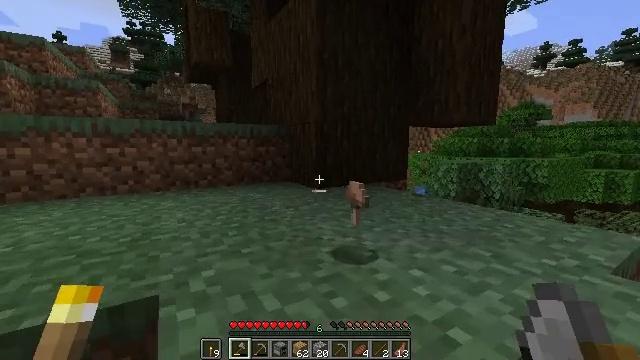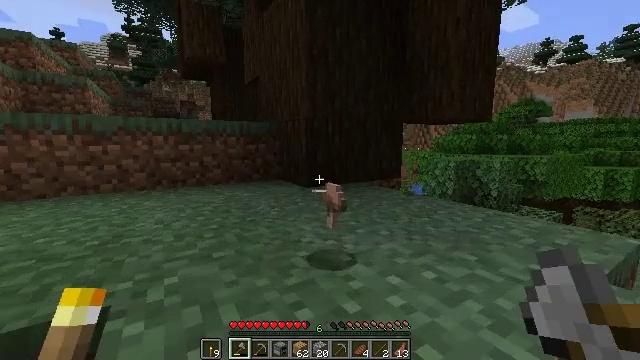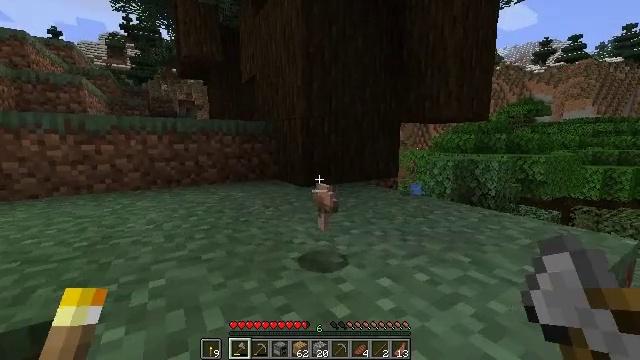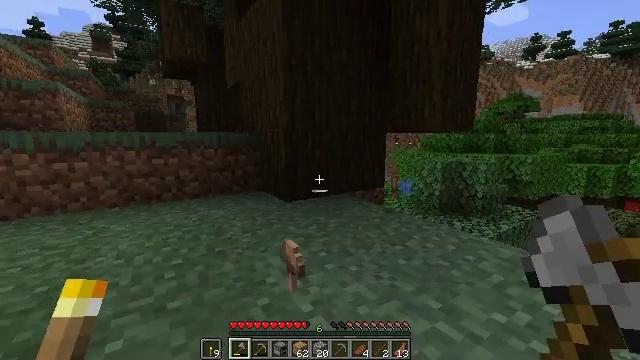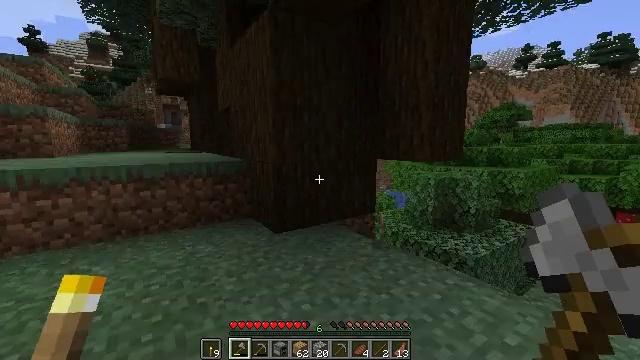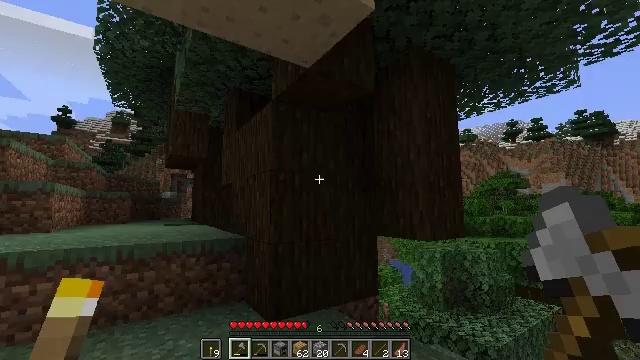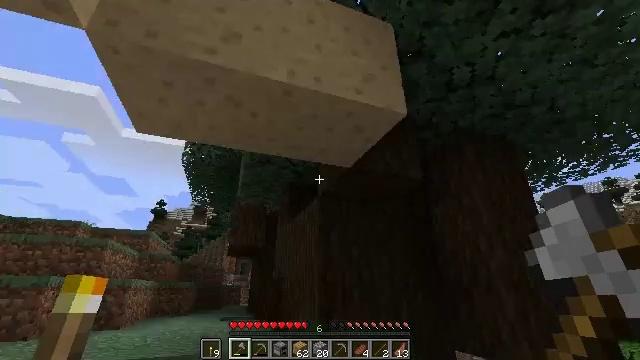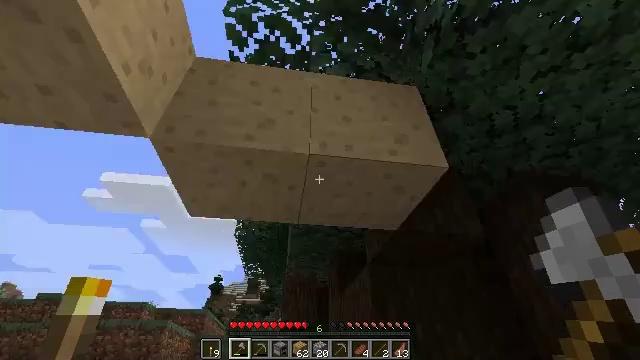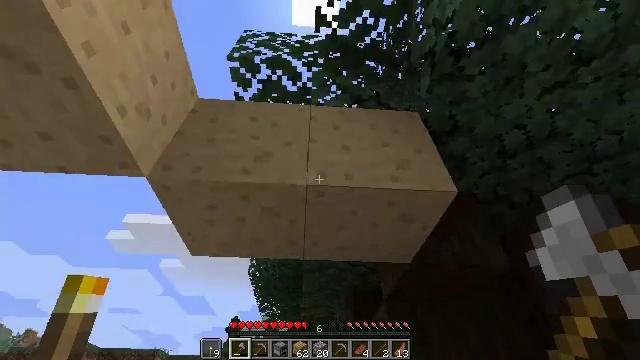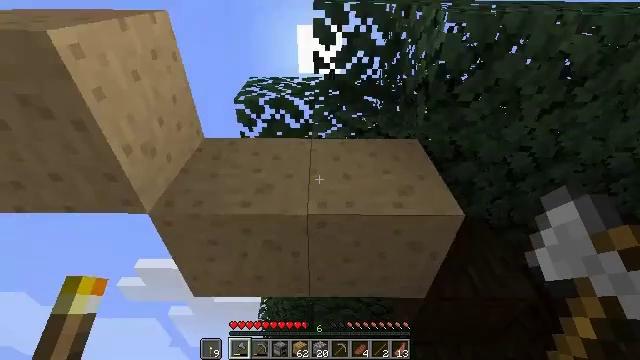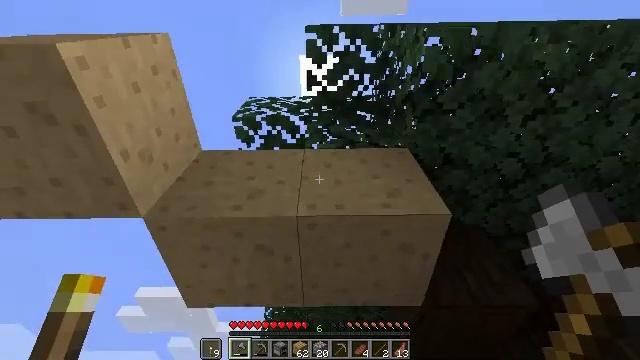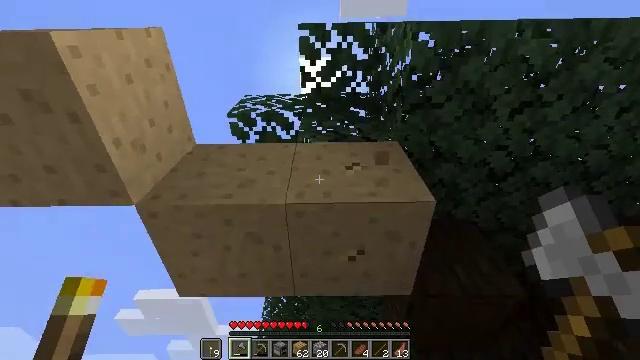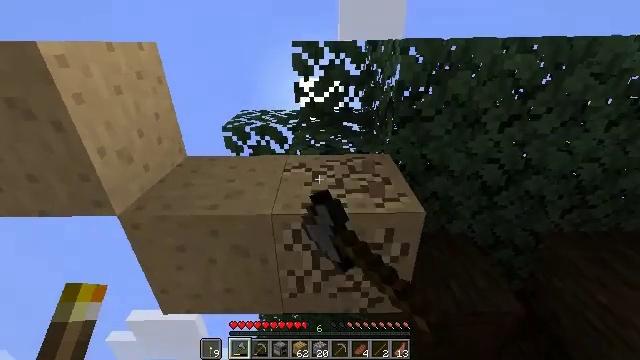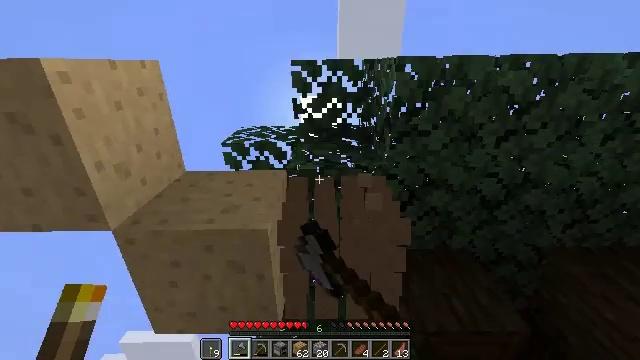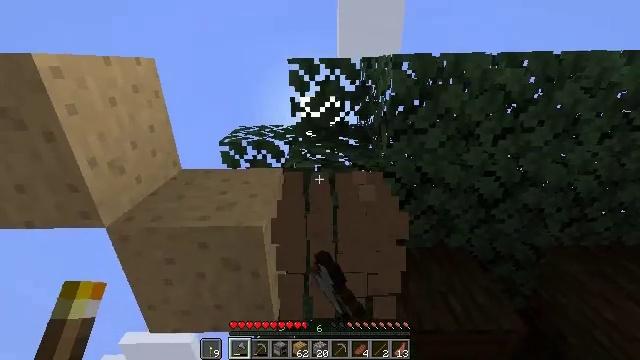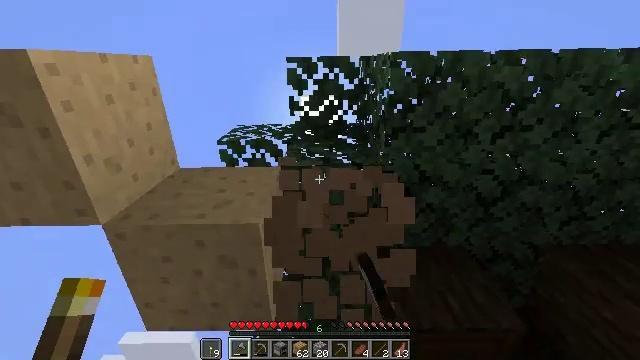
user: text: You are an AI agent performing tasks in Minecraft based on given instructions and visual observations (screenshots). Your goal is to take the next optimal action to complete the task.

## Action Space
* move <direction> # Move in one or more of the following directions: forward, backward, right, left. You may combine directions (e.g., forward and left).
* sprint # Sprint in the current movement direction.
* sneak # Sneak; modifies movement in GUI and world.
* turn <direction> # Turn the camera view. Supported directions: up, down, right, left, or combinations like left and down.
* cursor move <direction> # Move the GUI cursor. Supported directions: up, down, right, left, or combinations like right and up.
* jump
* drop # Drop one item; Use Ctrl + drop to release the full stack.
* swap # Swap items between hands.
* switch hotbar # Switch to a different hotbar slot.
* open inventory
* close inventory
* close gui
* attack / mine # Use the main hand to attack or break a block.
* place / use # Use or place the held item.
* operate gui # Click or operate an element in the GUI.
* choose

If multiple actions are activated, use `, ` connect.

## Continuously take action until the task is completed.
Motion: motion action
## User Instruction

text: Chop down the brown mushroom block.
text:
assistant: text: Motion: move forward
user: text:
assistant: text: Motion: move forward
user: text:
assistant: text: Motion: move forward and move right, turn right and down, jump
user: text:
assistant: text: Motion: move forward and move right, turn up, jump
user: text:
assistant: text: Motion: move forward and move right, turn up, jump
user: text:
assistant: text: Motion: move forward, turn left and up
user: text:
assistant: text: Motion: move forward, turn left and up
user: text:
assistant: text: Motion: move forward, turn left and up
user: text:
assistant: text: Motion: move forward, turn left and up
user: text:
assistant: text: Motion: turn left and up
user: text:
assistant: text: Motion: attack / mine
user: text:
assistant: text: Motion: turn up, attack / mine
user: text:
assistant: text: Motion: turn up, attack / mine
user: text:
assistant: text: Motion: attack / mine
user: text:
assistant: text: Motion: attack / mine
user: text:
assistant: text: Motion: attack / mine
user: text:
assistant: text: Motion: turn left, attack / mine
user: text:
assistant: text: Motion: turn left, attack / mine
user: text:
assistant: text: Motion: turn left and down, attack / mine
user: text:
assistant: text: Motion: turn left and down, attack / mine
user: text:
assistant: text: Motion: turn left and down, attack / mine
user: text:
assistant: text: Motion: move forward, attack / mine
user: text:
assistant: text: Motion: move forward, attack / mine
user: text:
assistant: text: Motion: move forward, attack / mine
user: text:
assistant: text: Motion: move forward, attack / mine
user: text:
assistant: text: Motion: turn left and down, attack / mine
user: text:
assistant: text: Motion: turn left and down, attack / mine
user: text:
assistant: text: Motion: turn left, attack / mine
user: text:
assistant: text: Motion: turn left, attack / mine
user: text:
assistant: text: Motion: turn left and up, attack / mine